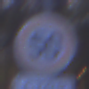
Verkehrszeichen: Geschwindigkeit50
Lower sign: Entfernungsangaben3
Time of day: Night
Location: Outdoor (Suburban)
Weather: PartlyCloudy
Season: NotSpecified
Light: Artificial